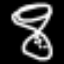
Label: hourglass